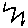
Label: zigzag